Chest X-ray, AP view. Patient: 18 years old, sex M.
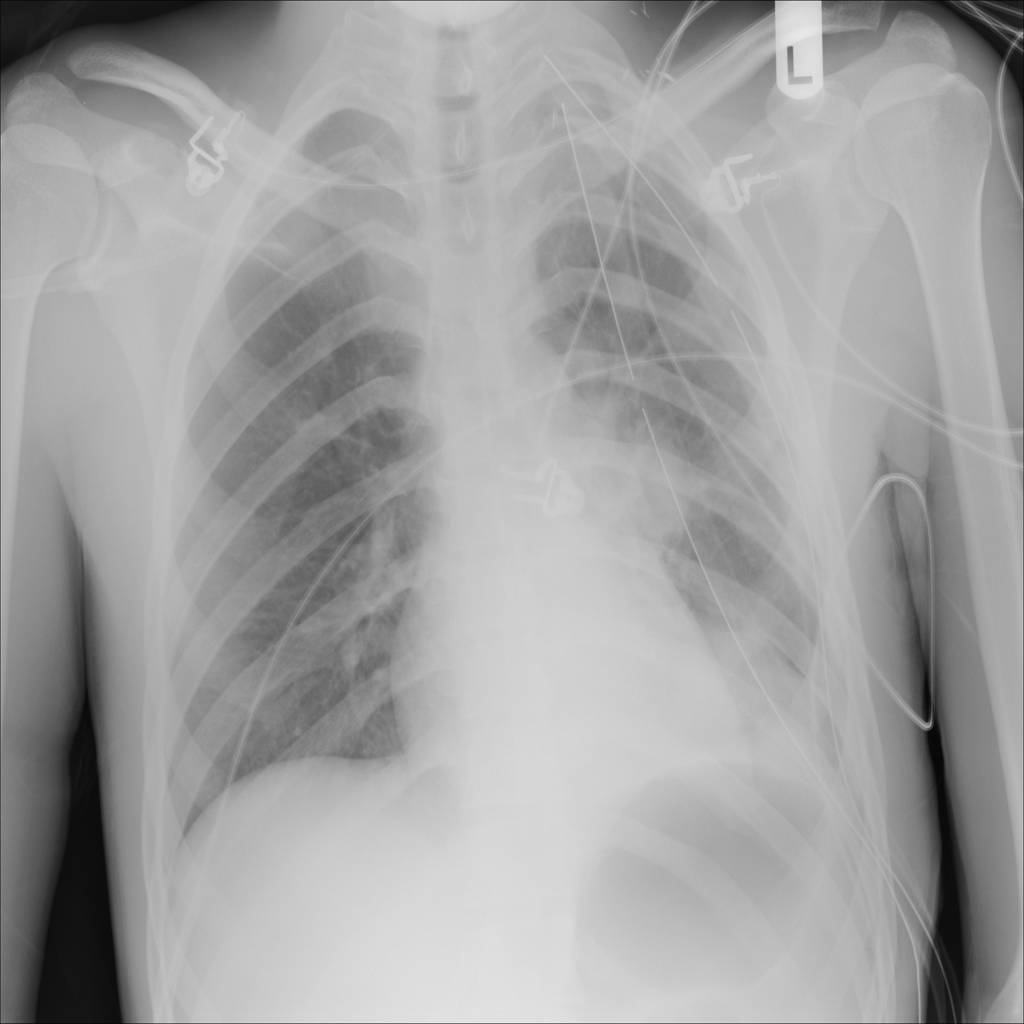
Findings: Mass